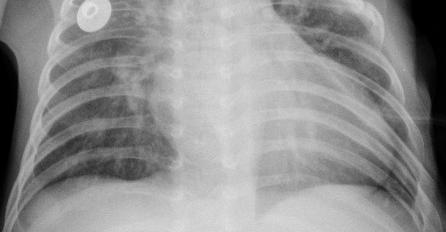
Diagnosis: PNEUMONIA